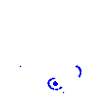
Particle: electron